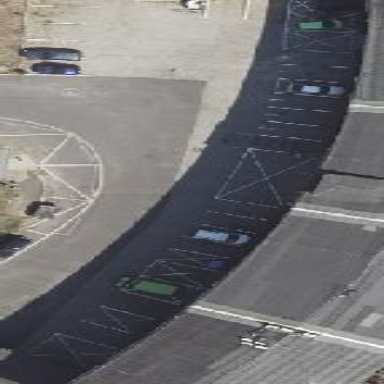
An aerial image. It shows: Parking area with surface made of sett.